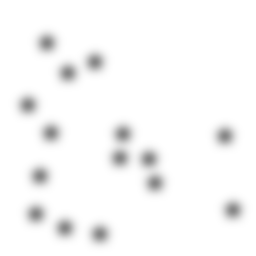
Squares: 0
Triangles: 0
Stars: 15
Total shapes: 15